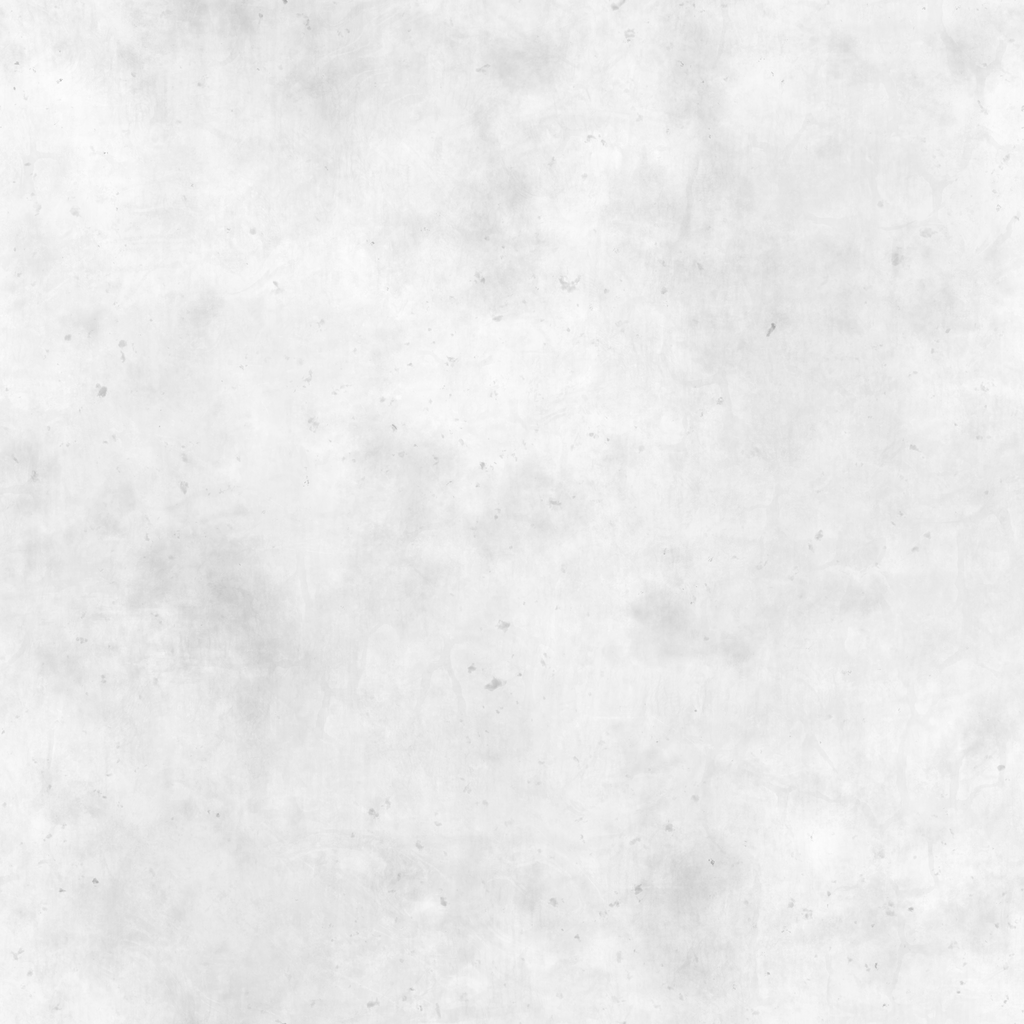
Texture map type: Displacement